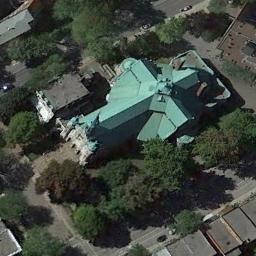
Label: church